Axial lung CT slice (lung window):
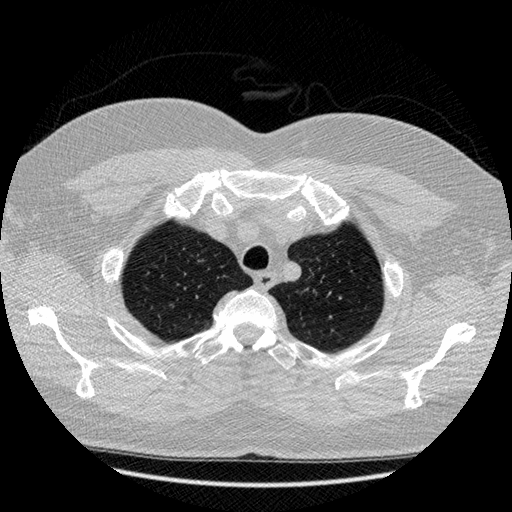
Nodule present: no